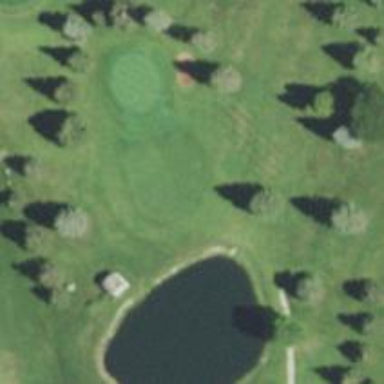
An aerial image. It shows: Golf hole.